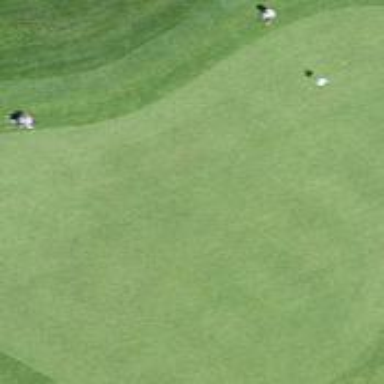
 ideal for leisure and sports activities."